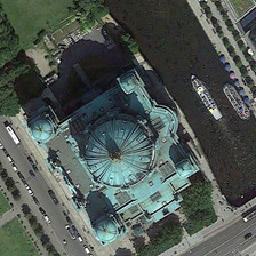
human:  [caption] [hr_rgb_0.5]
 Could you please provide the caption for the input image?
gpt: There are many cars outside the church.

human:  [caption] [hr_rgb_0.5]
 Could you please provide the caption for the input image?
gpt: There are many churches

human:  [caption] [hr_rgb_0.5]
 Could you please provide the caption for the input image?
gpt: There are many cars in front of the church.

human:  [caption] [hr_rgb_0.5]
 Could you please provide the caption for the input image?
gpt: There are many cars outside the church.

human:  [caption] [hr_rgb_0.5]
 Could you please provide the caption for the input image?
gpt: There are many cars outside the church.